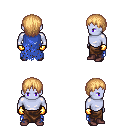
a pixel art fantasy rpg character, male body template, dark elf, purple skin, blue tattered cape, robe skirt, light blonde plain hairstyle, gold gloves, maroon shoes, four views (front, back, left, right), 2x2 character sprite sheet, small pixel art, hard edges, no anti-aliasing